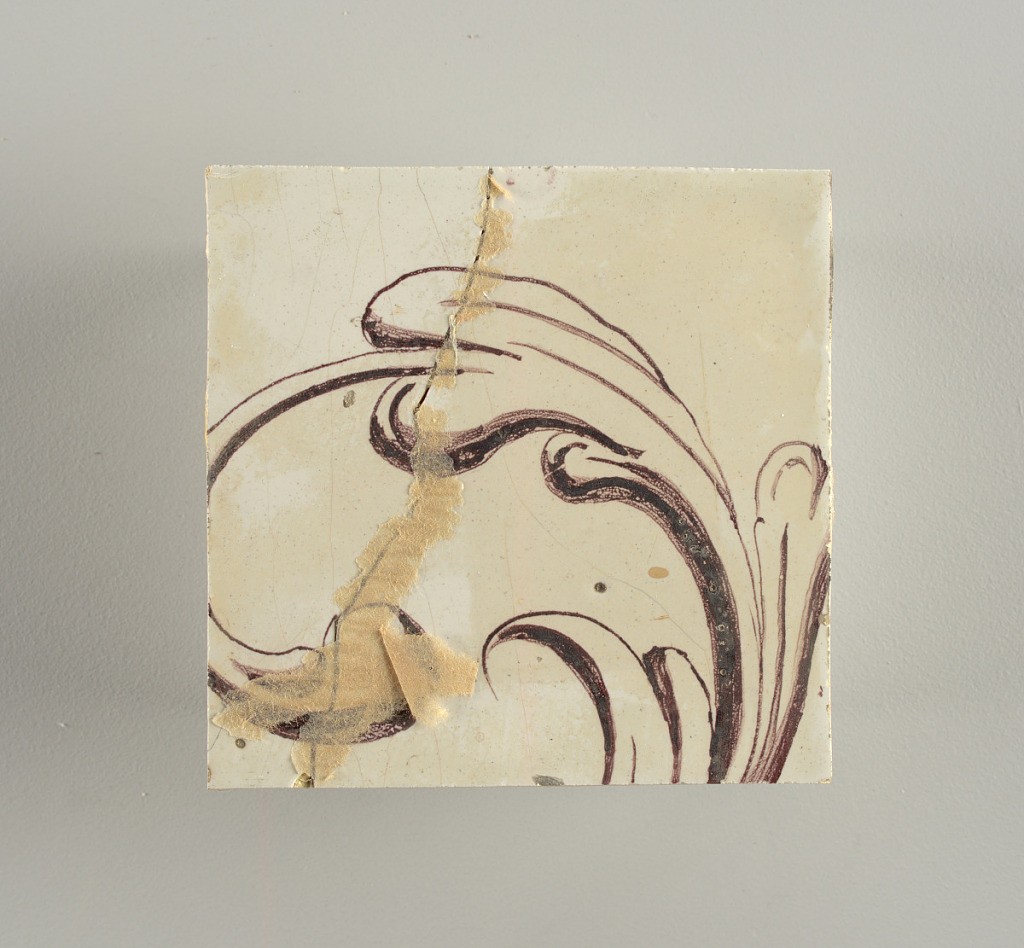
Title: Wall facing
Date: ca. 1725
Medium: tin-glazed earthenware, underglaze
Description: Running design for a frieze or a dado, composed of scrolls of foliage and strapwork, and four repeating motifs--a seated woman in a small upright oval medallion, a putto seated on a rocailled base, and strapwork in axial pattern.  The various panels, A to F, show various repeats of the same design, all being five tiles high and a varying number of tiles wide.